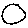
Label: circle